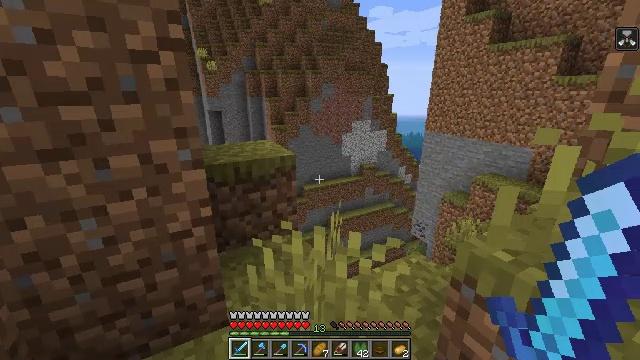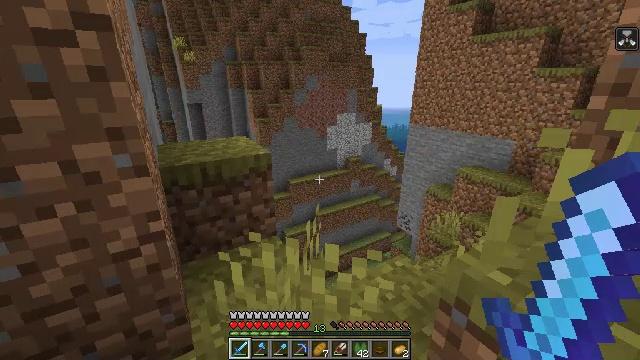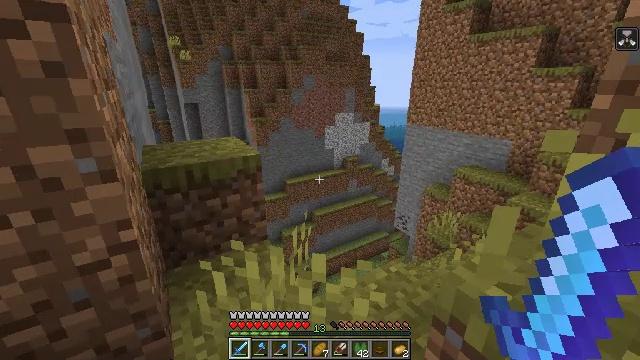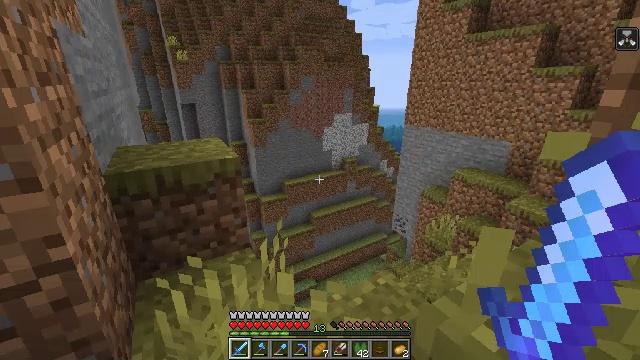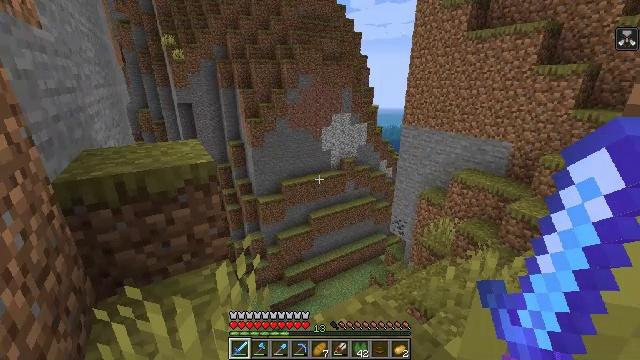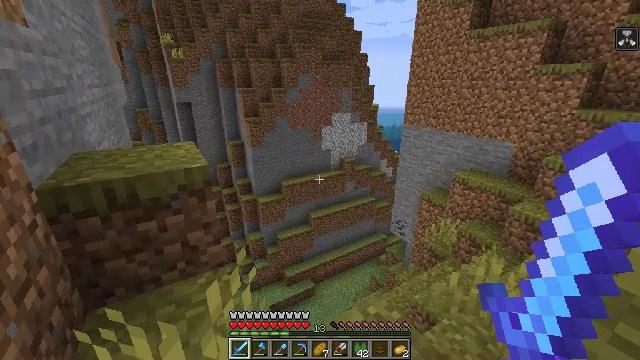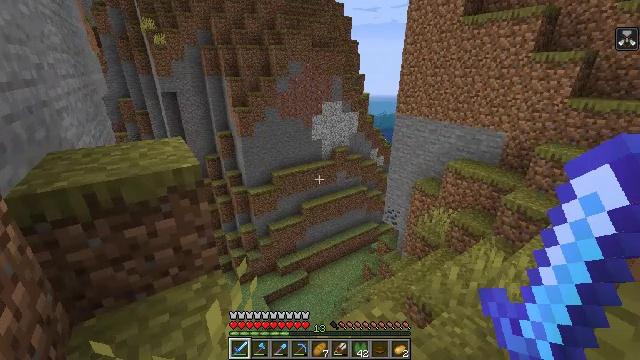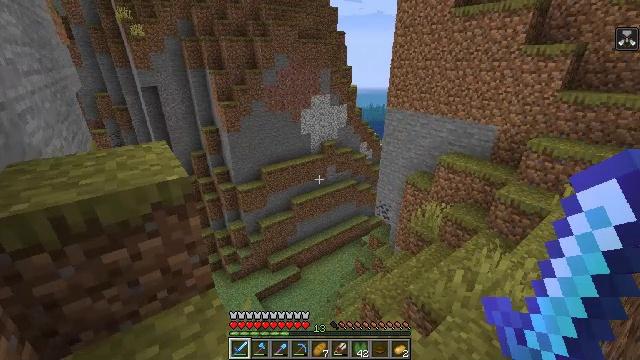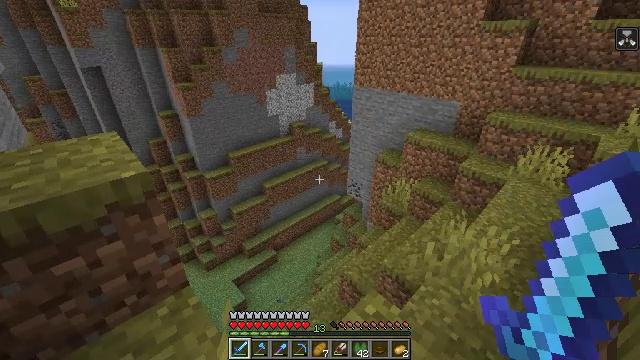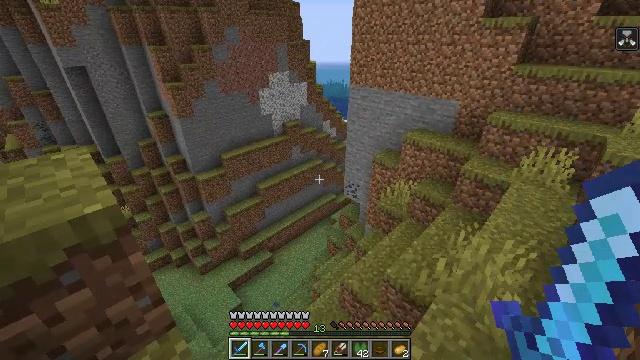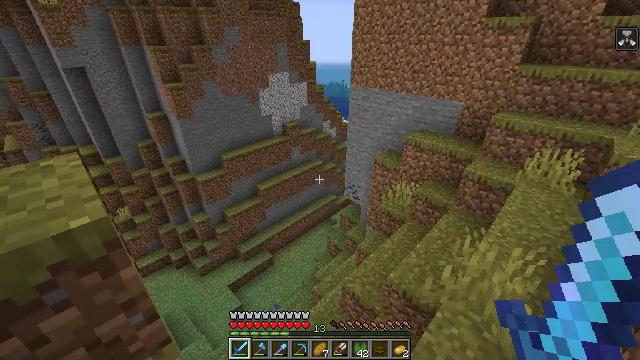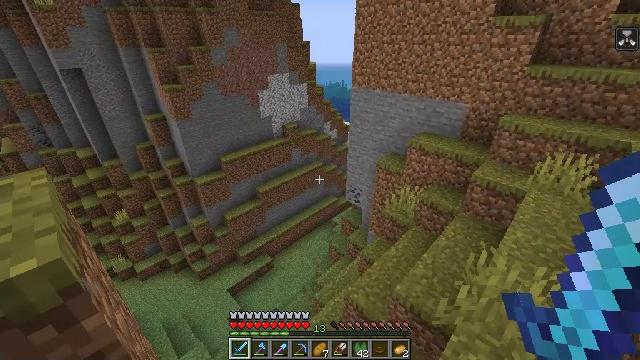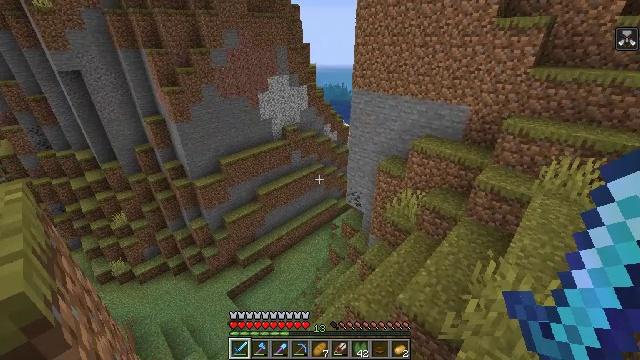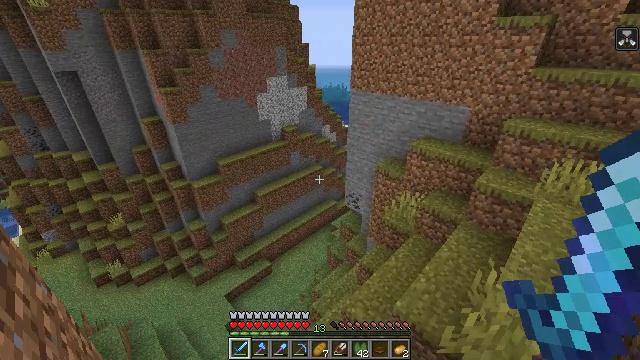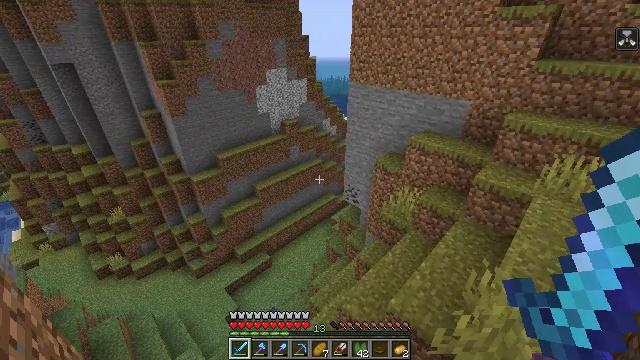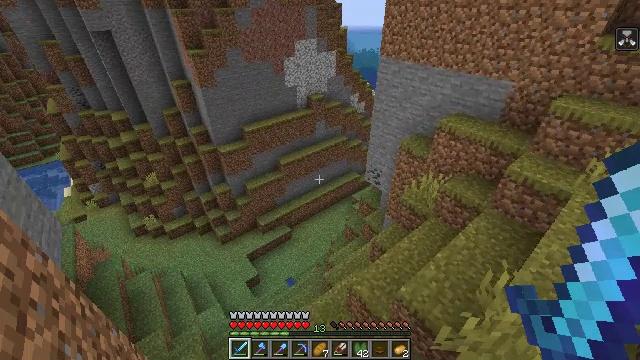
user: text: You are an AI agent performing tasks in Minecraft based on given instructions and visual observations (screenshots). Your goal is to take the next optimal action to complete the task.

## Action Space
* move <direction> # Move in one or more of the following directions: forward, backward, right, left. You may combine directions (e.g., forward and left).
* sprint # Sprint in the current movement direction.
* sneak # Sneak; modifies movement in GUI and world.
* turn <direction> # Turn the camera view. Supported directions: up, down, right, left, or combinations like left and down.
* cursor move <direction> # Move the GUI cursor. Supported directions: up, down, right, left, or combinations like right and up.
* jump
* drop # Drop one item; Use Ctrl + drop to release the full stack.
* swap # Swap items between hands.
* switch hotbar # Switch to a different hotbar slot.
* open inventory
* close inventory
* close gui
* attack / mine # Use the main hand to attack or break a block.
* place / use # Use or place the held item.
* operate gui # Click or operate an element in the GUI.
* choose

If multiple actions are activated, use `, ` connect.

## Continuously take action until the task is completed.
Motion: motion action
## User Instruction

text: Drop a bowl.
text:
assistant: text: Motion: move forward and move right, turn right and down
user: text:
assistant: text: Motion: move forward and move right
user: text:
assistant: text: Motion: move forward and move right
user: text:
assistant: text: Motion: move forward
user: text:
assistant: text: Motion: move forward
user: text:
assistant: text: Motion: move forward, turn right and down
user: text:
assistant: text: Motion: move forward, turn right and down
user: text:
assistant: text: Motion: move forward, turn right and down
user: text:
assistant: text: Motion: move forward, turn right
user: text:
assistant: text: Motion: move forward
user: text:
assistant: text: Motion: move forward
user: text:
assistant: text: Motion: no_op
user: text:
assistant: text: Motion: move right
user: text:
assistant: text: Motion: move forward and move right, turn down
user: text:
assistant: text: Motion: move forward and move right, turn left and down
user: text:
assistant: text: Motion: move forward and move right, turn right
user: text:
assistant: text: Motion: move forward and move right
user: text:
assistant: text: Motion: move forward and move right
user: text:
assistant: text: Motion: move forward and move right
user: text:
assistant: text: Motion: move right
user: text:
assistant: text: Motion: move forward and move right
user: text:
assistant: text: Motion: move forward and move right, turn left
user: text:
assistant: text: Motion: move forward and move right, turn left
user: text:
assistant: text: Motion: move forward and move right, turn left and down
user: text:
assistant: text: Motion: move forward and move right, turn left and down
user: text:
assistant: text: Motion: move forward and move right, turn left
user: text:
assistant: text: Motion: move forward and move right
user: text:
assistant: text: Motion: move forward and move right
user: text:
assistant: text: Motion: move forward and move right
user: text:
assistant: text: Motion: move forward and move right